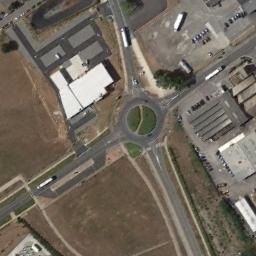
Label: roundabout